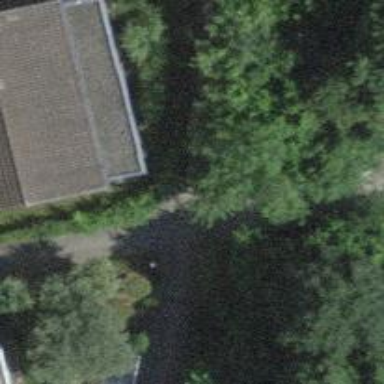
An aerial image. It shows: Path leading to bridge.